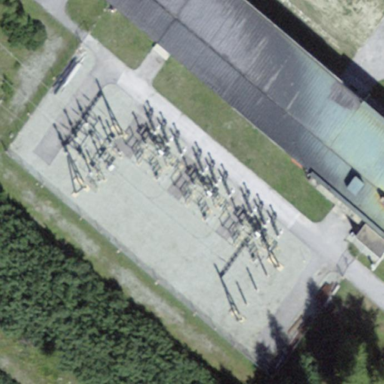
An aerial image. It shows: Power substation.